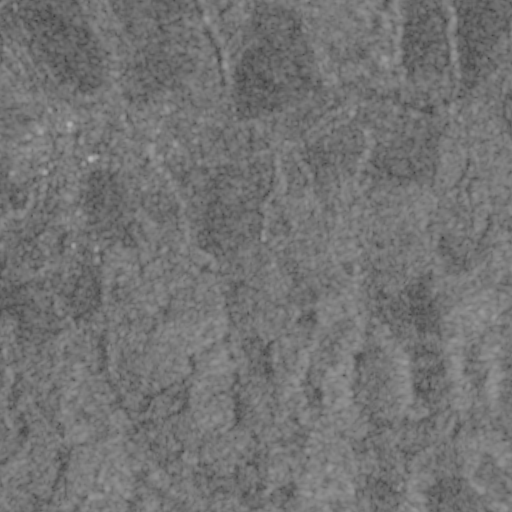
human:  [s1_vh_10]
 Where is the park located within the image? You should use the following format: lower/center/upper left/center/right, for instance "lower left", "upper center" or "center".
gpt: The park is located in the upper left of the image.
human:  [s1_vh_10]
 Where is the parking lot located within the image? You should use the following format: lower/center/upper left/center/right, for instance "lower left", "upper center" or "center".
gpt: The parking lot is located in the upper left of the image.
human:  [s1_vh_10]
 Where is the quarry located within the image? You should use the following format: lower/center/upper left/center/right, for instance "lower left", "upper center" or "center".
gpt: The quarry is located in the lower left of the image.
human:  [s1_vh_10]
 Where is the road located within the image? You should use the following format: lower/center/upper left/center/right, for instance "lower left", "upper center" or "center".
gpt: There is no road in the image.

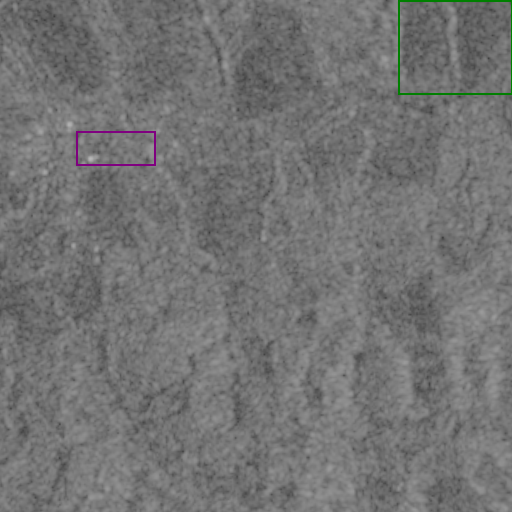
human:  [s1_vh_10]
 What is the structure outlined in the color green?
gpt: The structure outlined in green is a crop field.
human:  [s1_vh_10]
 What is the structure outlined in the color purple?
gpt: The structure outlined in purple is a park.
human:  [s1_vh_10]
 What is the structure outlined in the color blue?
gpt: There is no blue outline.